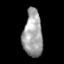
Tissue: lung
Cell type: Epithelial cells
Senescence score: 0.174
Nuclear area (px): 892
Mean DAPI intensity: 160.008